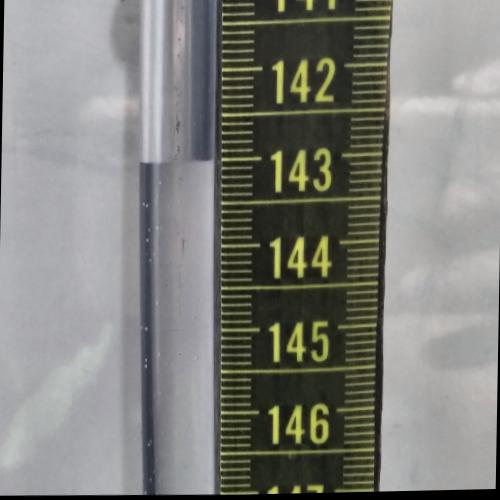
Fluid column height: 143.0 cm